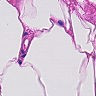
Metastatic tissue present: no